Field crop: tomato
Growth stage: 1
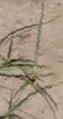
Species: cyperus